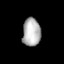
Tissue: lung
Cell type: Epithelial cells
Senescence score: 0.5663
Nuclear area (px): 493
Mean DAPI intensity: 179.872